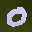
Label: 0